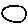
Label: moon